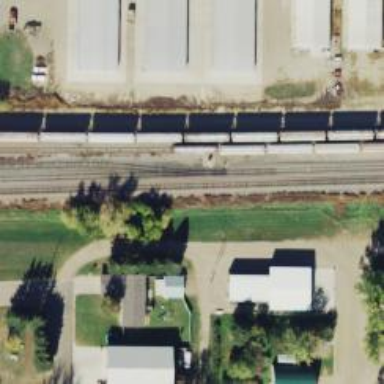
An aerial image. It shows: Railway yard used for servicing trains.